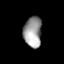
Tissue: lung
Cell type: Fibroblasts
Senescence score: 0.5526
Nuclear area (px): 540
Mean DAPI intensity: 155.398